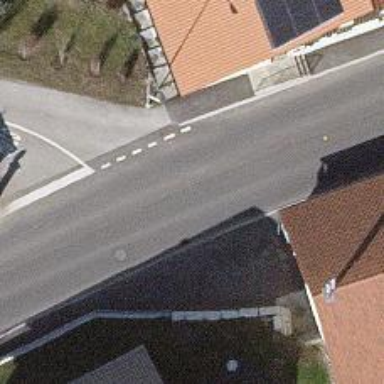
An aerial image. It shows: Zebra crossing on the road.